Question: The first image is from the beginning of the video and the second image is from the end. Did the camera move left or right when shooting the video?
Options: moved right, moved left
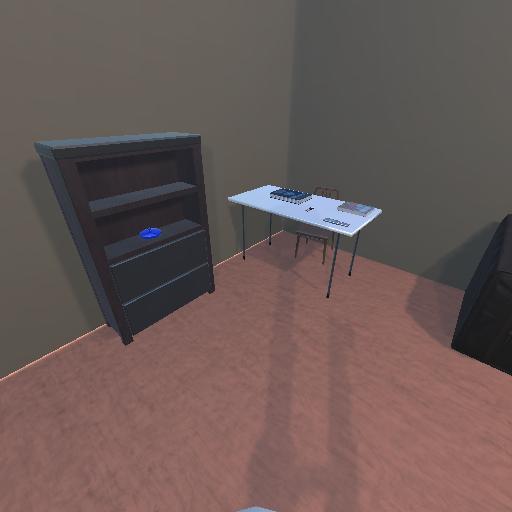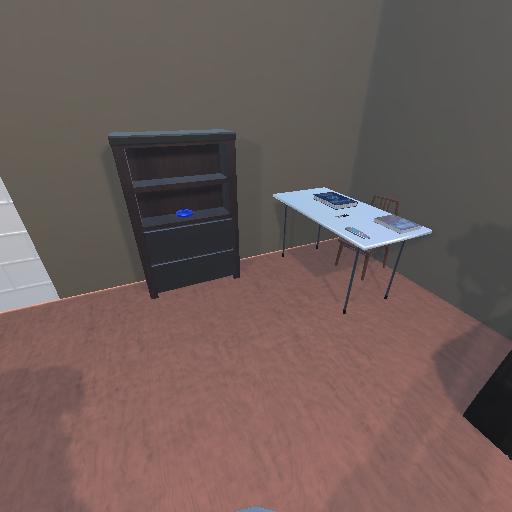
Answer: moved right